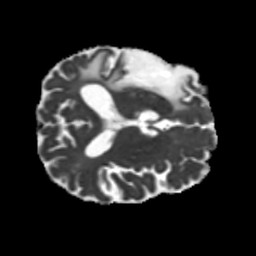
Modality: MD
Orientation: axial
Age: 71
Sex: male
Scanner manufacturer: siemens
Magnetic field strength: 3 T
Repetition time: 5.25 s
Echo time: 0.08 s